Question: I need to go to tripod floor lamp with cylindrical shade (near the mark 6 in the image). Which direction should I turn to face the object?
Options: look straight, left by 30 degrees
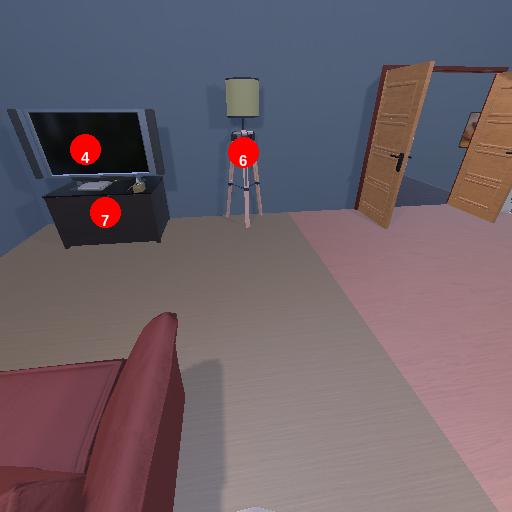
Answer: look straight